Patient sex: M
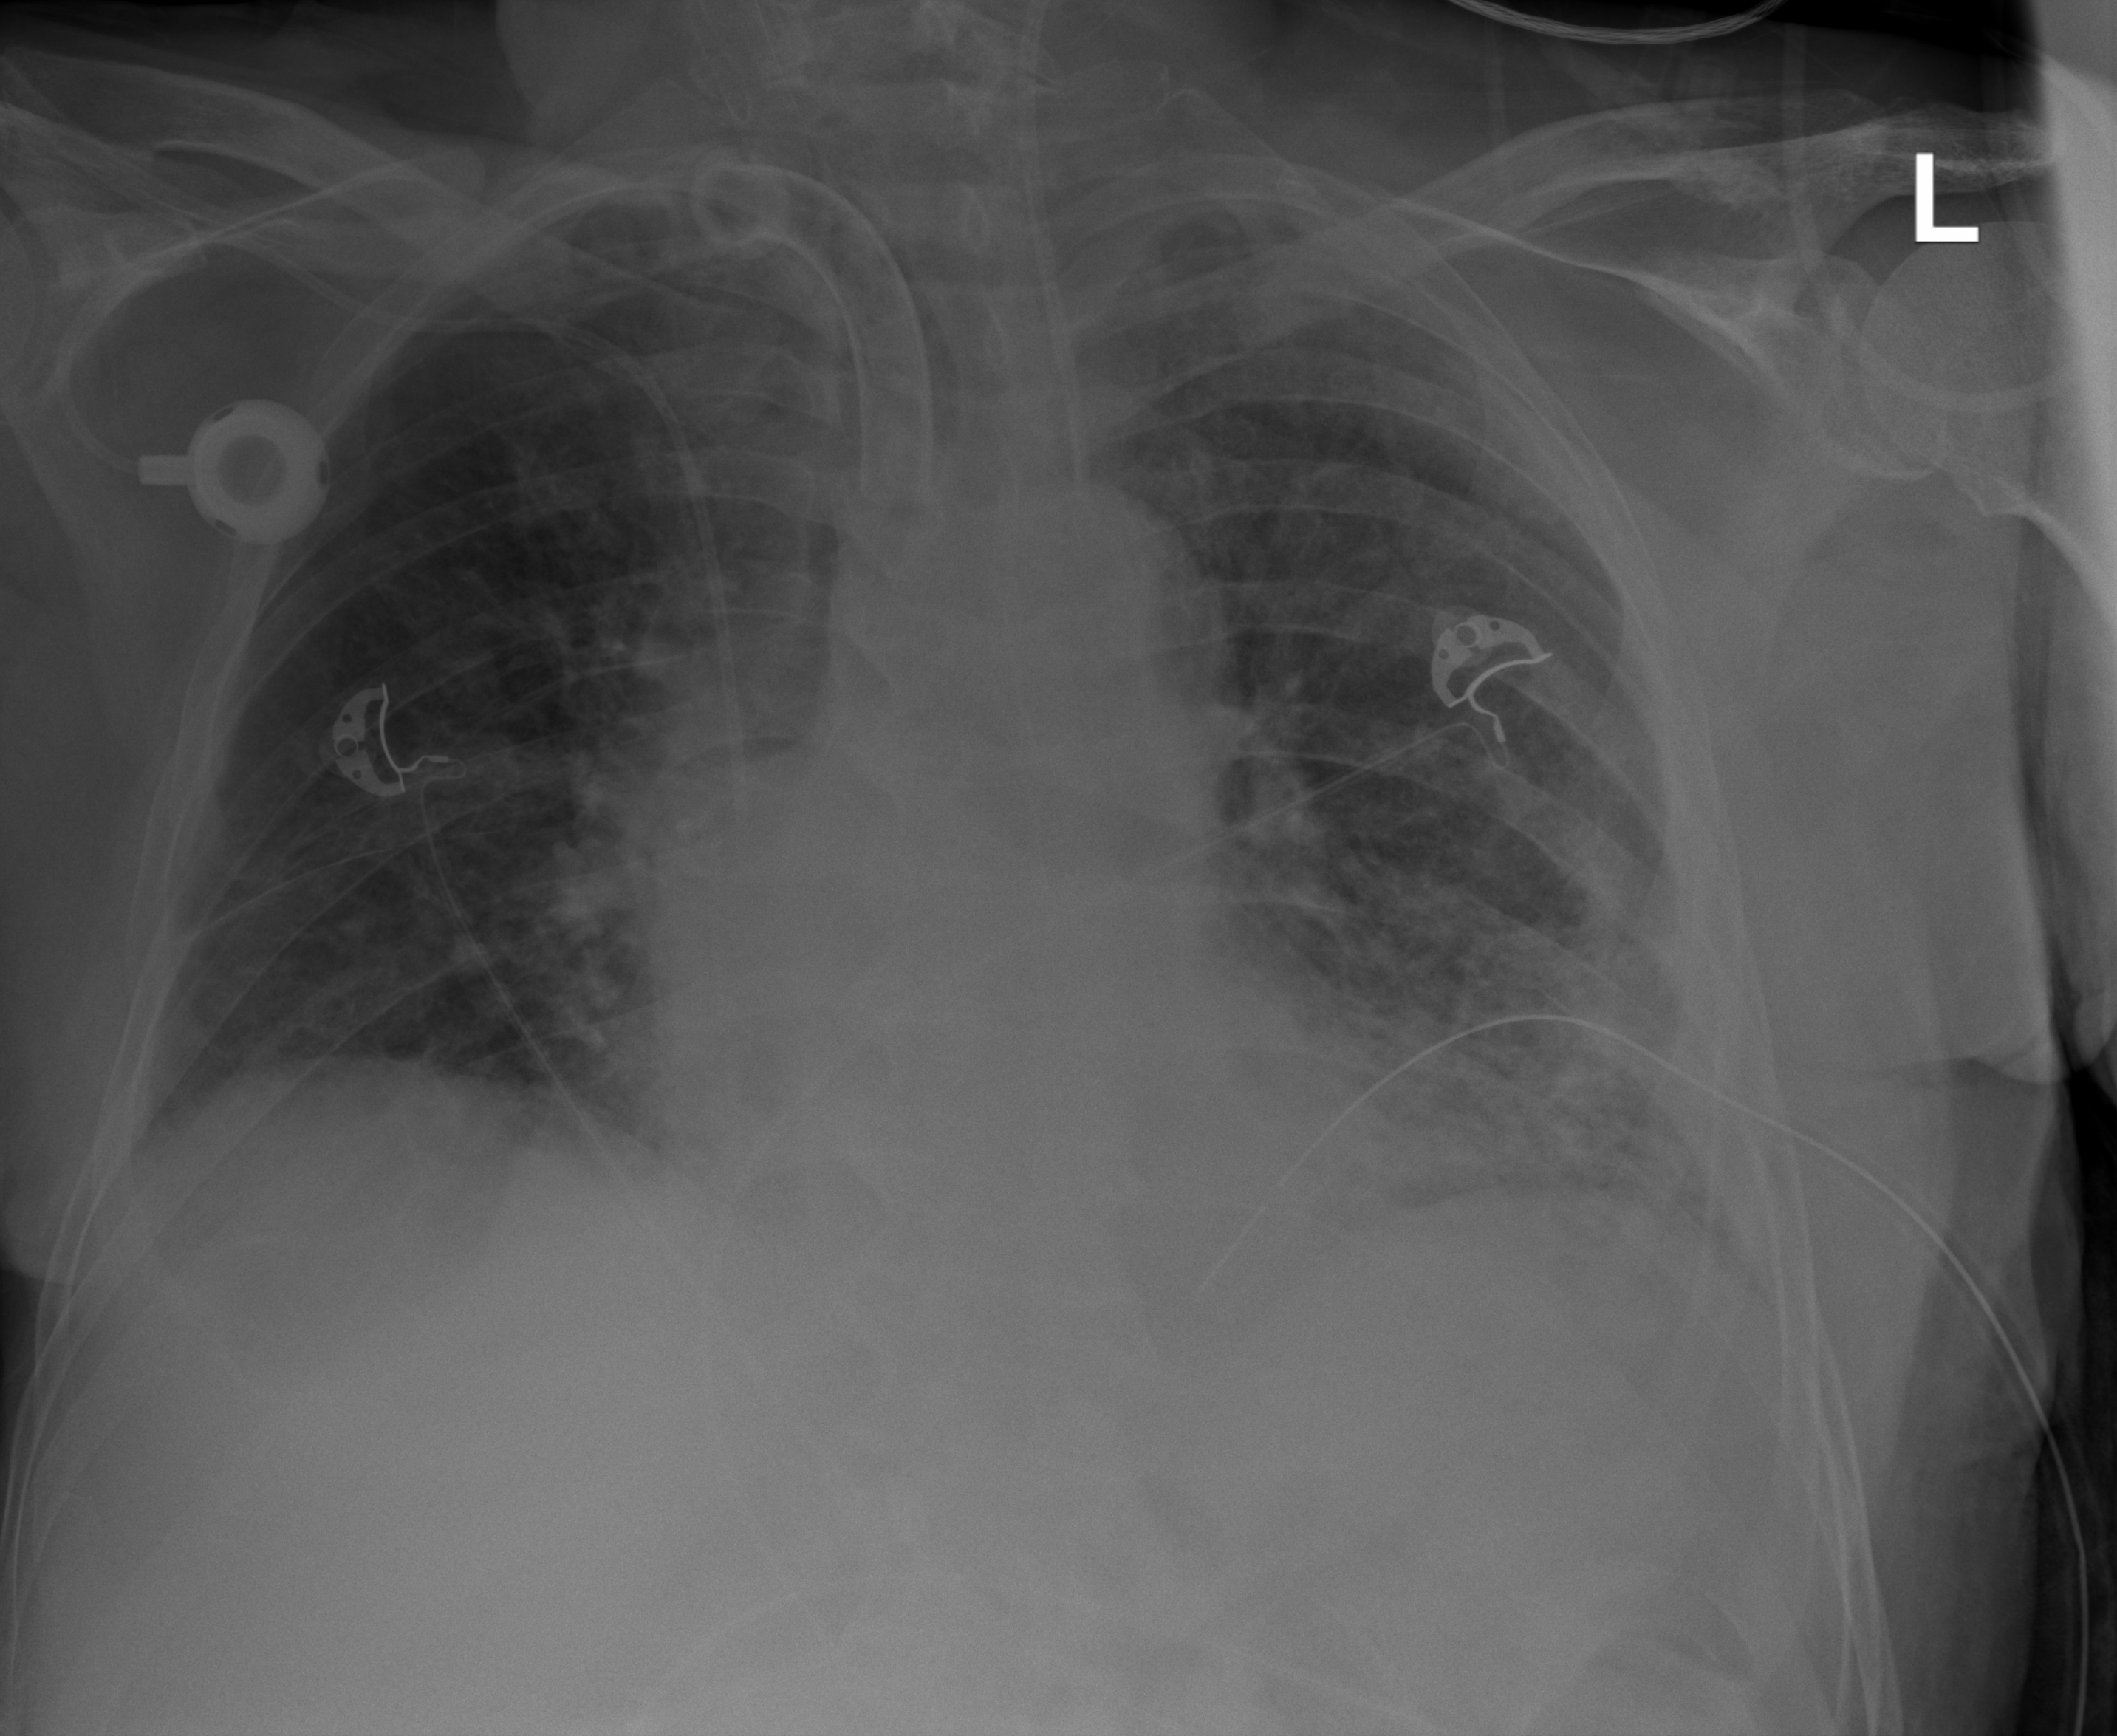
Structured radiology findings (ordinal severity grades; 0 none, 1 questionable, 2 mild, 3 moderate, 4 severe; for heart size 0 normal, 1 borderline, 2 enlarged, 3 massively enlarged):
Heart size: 2
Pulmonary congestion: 2
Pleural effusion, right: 0
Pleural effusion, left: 2
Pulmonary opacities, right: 0
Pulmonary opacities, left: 3
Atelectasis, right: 2
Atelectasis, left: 3